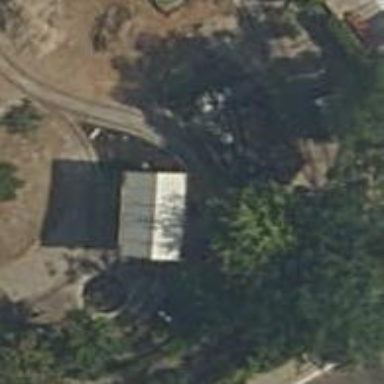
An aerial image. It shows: Miniature railway tunnel located in yard.